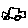
Label: car